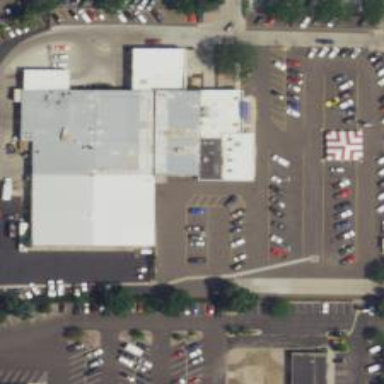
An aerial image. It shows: Building housing car shop.